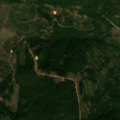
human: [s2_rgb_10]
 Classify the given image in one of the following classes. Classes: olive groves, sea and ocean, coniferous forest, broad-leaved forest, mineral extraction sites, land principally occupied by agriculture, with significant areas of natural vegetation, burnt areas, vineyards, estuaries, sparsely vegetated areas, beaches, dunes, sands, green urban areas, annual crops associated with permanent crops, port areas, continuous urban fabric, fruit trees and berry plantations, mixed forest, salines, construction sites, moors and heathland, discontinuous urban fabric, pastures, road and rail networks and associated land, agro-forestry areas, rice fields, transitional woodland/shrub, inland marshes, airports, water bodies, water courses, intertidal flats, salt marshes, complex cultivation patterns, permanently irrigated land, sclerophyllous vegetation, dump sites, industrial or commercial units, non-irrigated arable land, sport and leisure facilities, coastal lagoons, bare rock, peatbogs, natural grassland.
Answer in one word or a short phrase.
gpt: land principally occupied by agriculture, with significant areas of natural vegetation, broad-leaved forest, transitional woodland/shrub